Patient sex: F
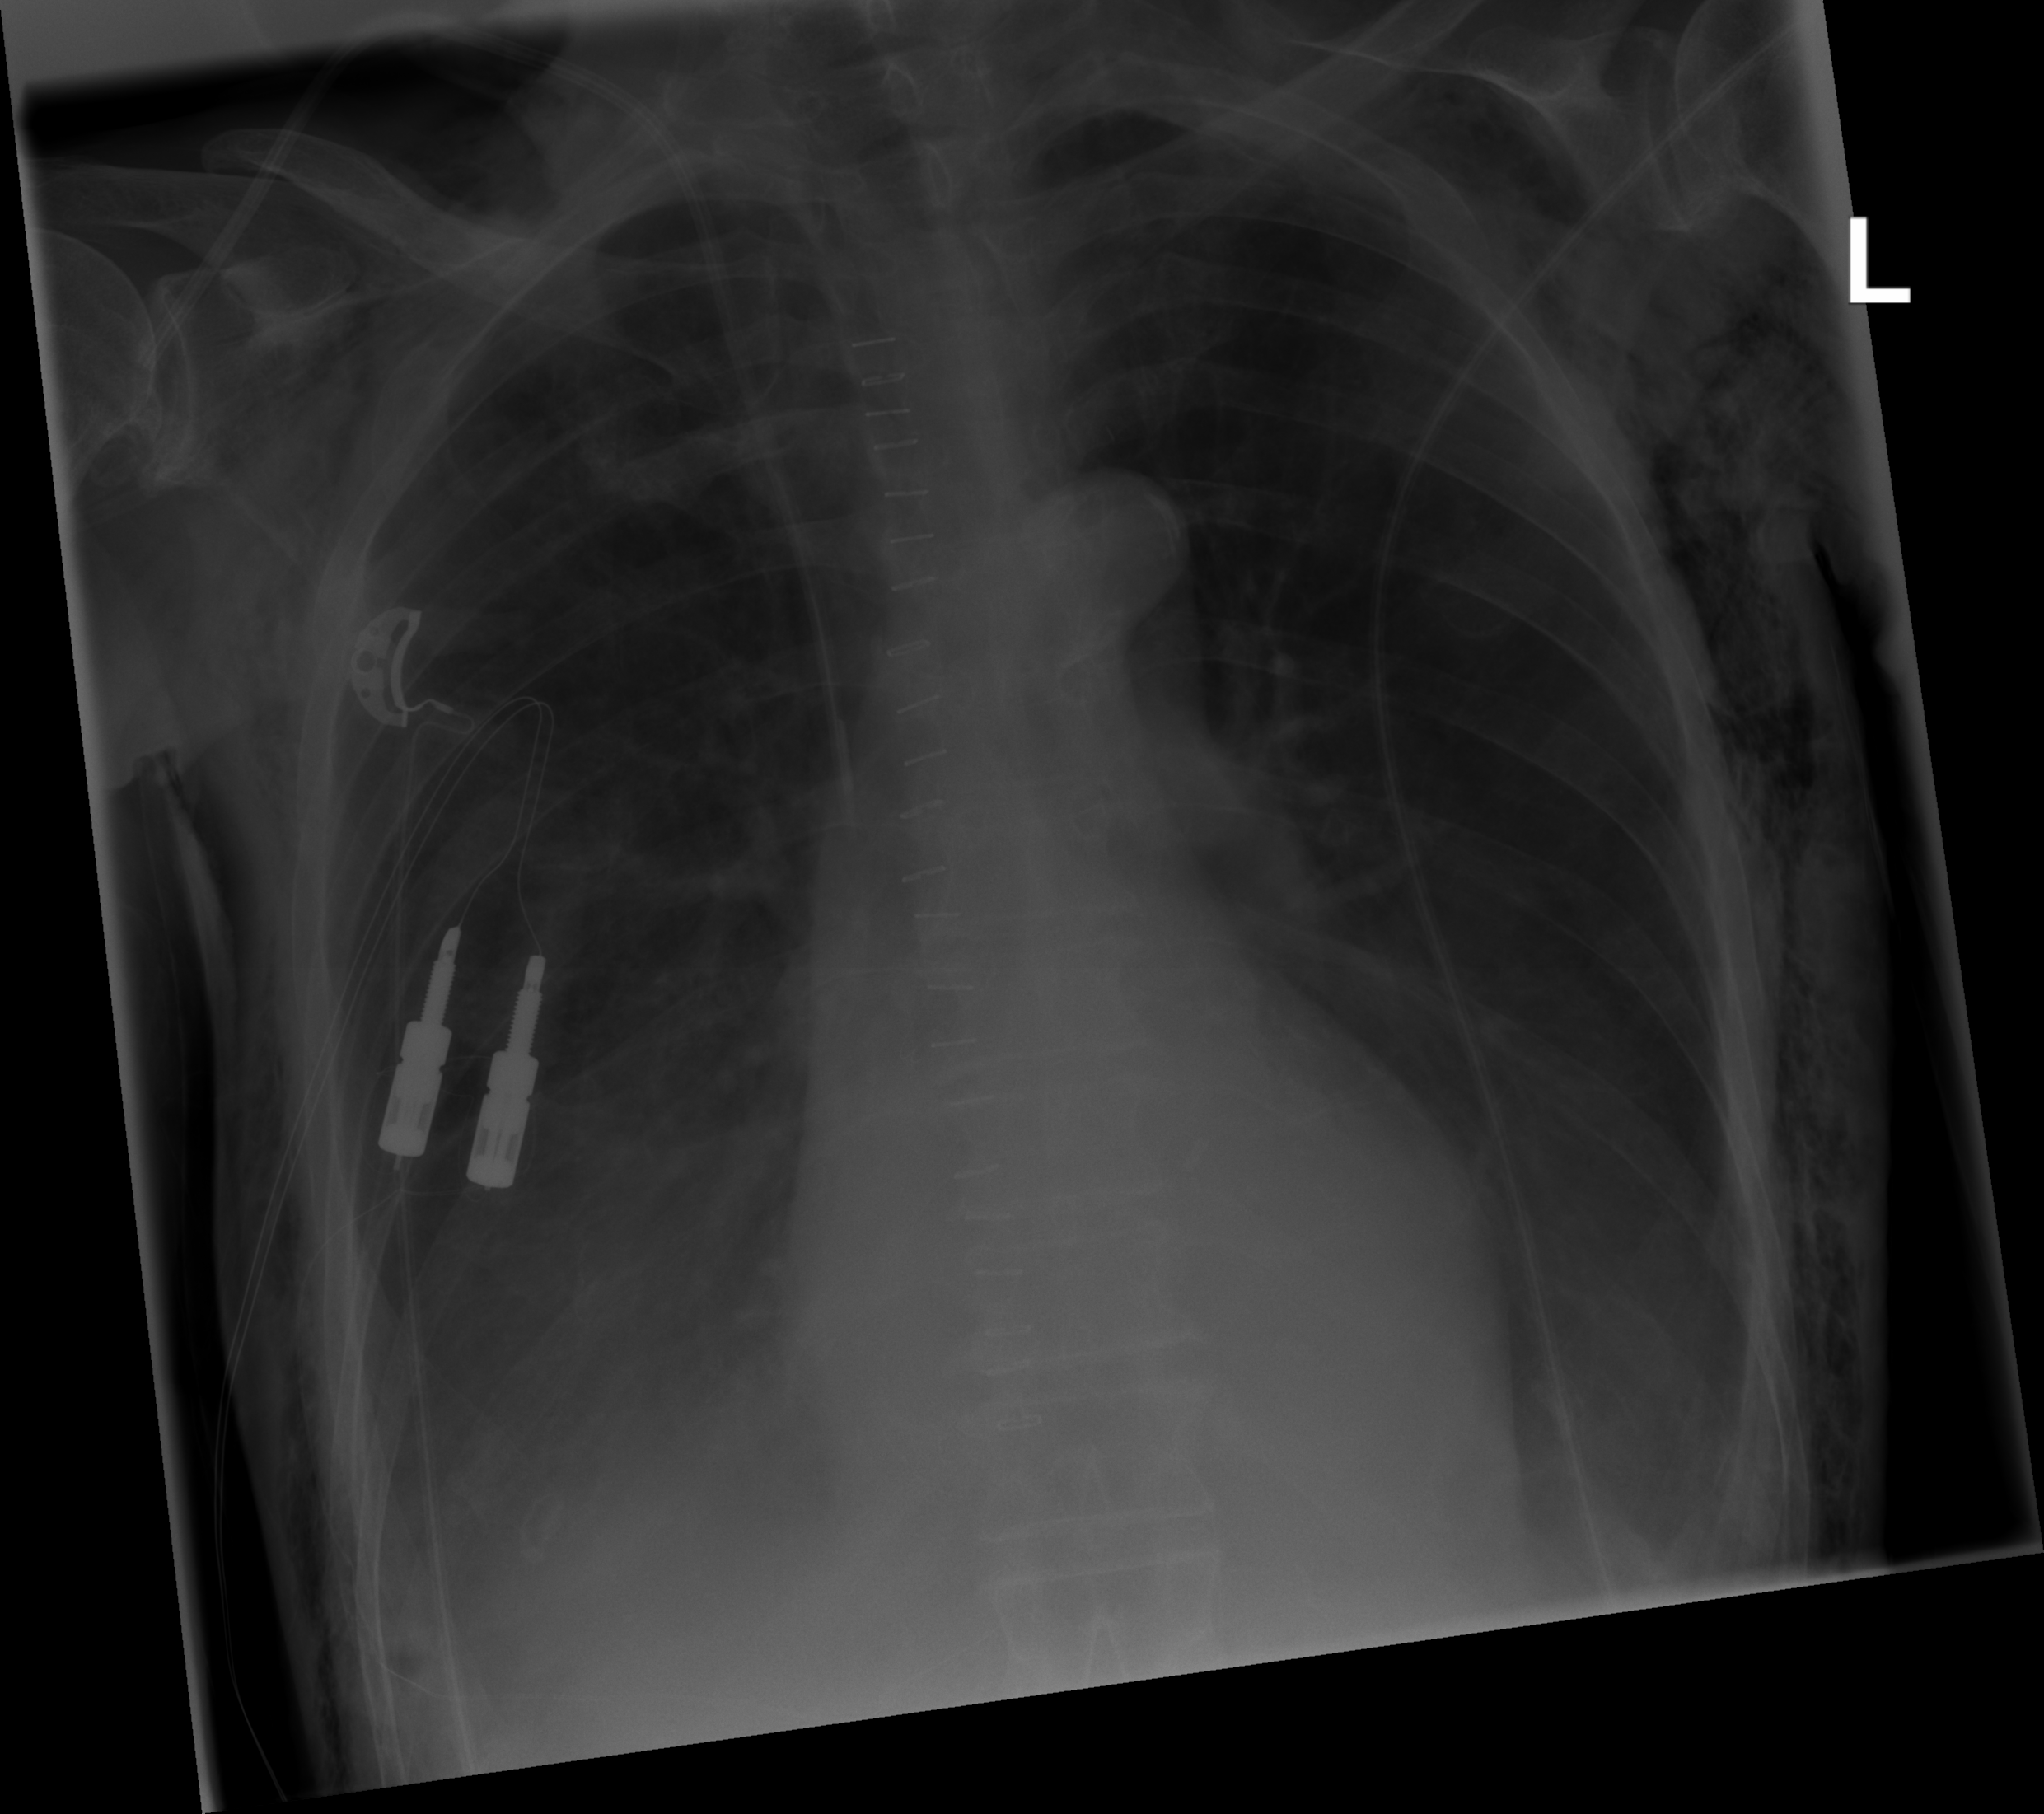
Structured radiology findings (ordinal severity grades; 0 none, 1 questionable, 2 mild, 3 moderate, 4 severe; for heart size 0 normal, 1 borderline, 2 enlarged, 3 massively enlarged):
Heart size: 0
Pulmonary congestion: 0
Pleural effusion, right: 2
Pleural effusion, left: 2
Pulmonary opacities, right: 0
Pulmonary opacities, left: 0
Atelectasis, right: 0
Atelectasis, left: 0